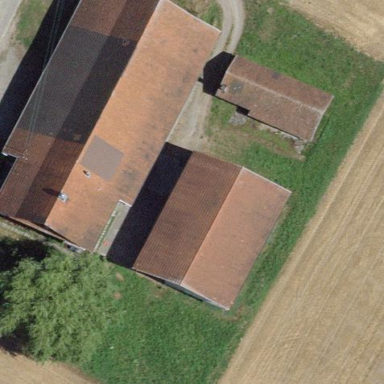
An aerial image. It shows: Farmyard area.